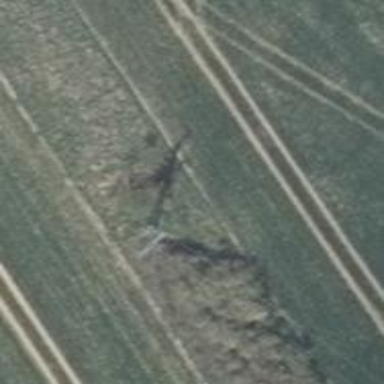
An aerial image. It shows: Power pole.